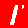
Digit: 1